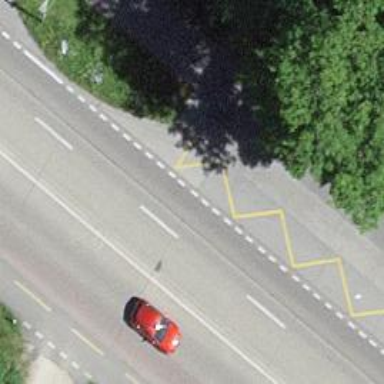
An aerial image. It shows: Platform for public transport on the road.